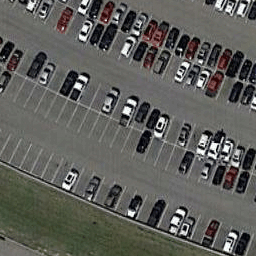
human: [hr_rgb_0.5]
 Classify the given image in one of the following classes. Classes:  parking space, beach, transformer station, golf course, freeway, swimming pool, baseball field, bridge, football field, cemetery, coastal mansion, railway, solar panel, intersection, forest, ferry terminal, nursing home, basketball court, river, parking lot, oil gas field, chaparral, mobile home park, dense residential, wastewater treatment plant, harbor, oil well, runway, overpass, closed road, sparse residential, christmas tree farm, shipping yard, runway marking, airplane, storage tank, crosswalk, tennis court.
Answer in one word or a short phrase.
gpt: parking lot